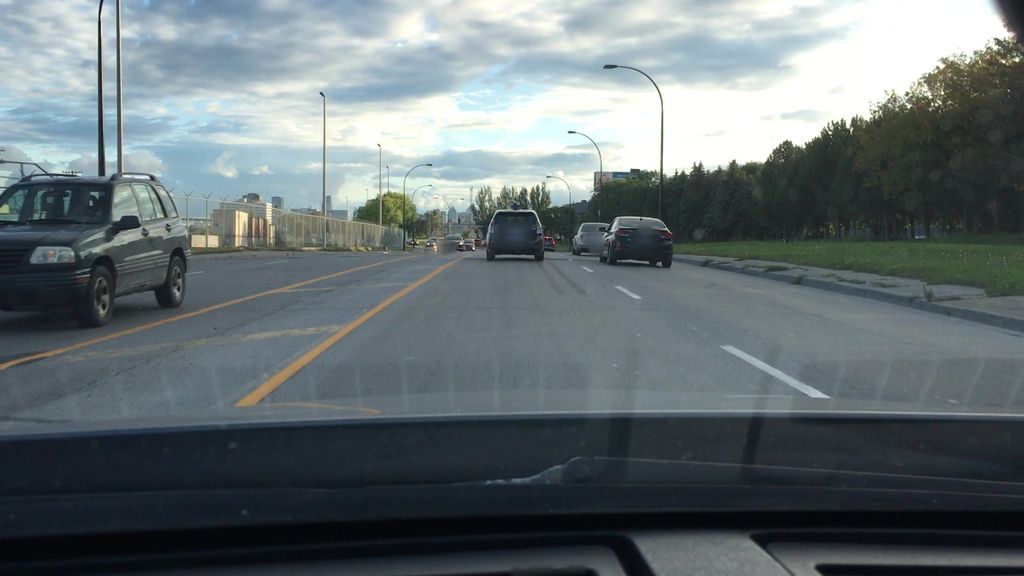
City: montreal